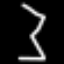
Label: hourglass